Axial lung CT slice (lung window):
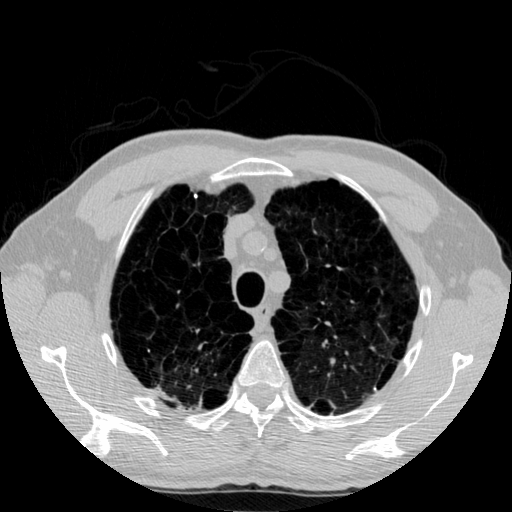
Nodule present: no